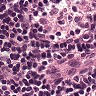
Metastatic tissue present: no